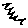
Label: zigzag